Interaction volume radius: 5 \u00c5
Interaction volume height: 15 \u00c5
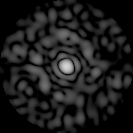
Disorder parameter: 0.8926